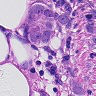
Metastatic tissue present: yes